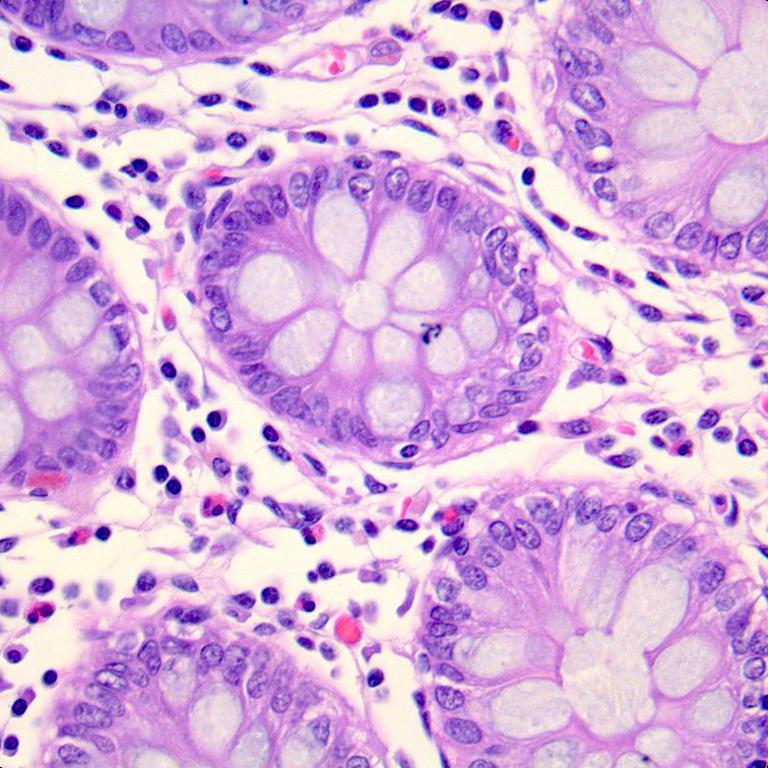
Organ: colon
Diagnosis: benign